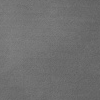
Atmospheric dust classification: dusty